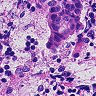
Metastatic tissue present: yes